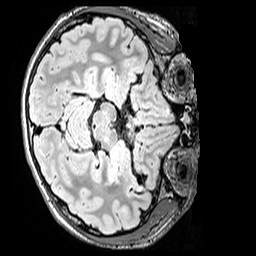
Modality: FLAIR
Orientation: axial
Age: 12
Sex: male
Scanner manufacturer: siemens
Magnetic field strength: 3 T
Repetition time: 5 s
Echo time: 0.388 s